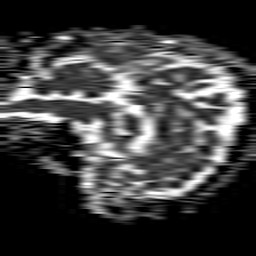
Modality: ADC
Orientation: sagittal
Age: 38
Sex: female
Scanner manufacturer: philips
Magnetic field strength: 1.5 T
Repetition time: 4.6 s
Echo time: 0.08631 s